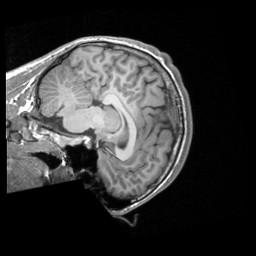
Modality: T1w
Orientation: sagittal
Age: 20
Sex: male
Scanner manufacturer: siemens
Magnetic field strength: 3 T
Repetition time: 1.9 s
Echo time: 0.00226 s